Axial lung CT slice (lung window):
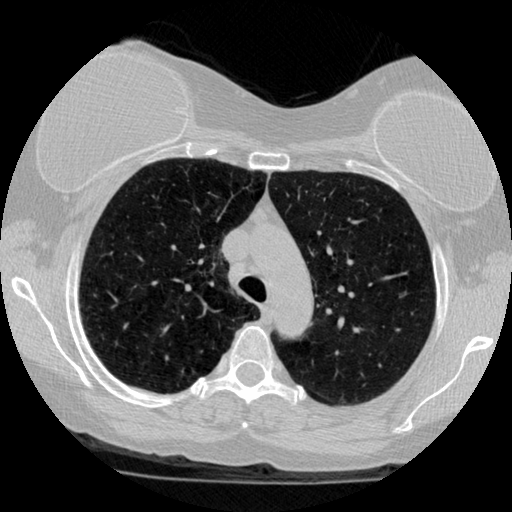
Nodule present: no